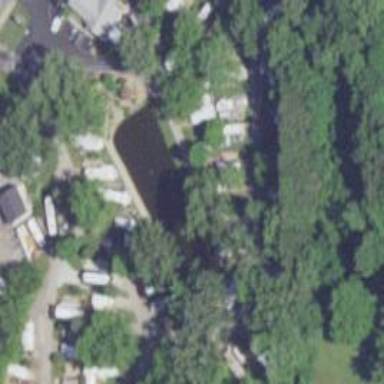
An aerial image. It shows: Caravan site for tourism.